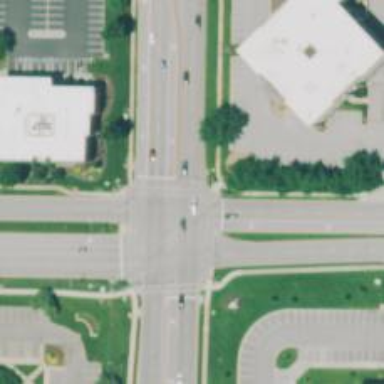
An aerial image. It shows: Marked road crossing.